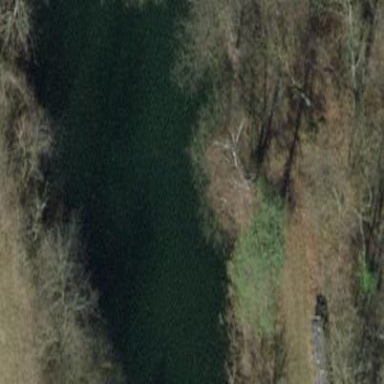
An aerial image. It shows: Pond with natural water.